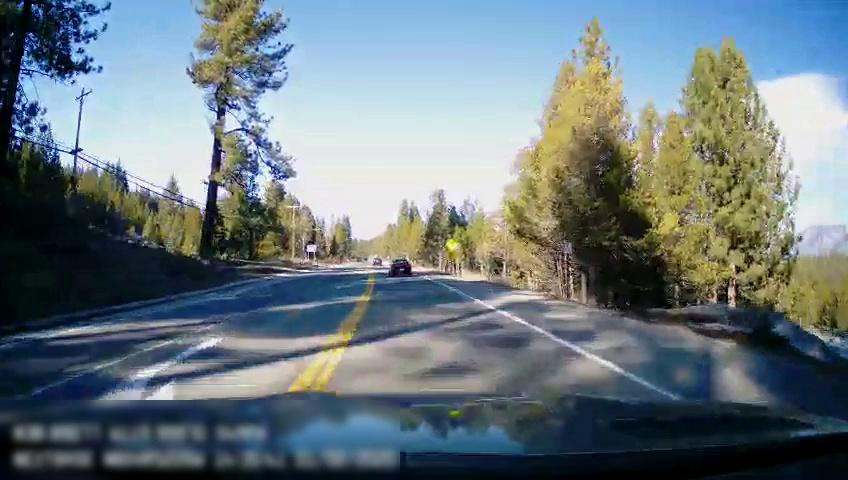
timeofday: Day
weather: Sunny
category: Drivable Space
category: Vehicles | Car
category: Lanes | Current Lane
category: Lanes | Current Lane
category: Lanes | Opposite Lane